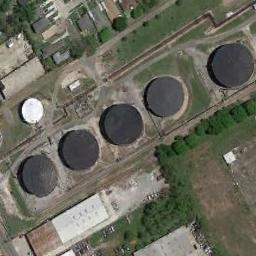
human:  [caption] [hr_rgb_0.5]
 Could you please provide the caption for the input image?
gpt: There are many white and black storage tanks on the grass .

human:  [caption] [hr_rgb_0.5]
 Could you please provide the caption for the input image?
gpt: Many buildings of different sizes are  next to storage tanks .

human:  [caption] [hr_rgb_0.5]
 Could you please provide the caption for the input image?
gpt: There are five neatly arranged large oil storage tanks in the factory, And there are large lawns in the factory .

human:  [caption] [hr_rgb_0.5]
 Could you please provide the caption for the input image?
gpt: There are two identical storage tanks beside a white house .

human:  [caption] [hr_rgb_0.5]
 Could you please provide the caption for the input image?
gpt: There are five black storage tanks and a white one .